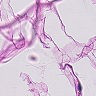
Metastatic tissue present: no